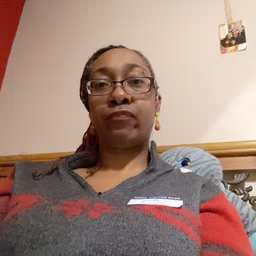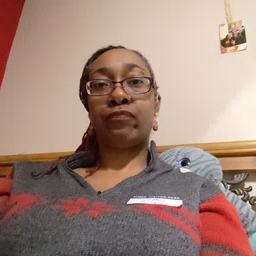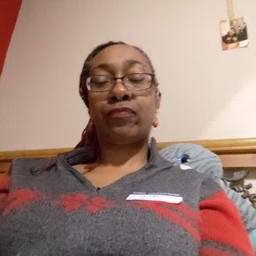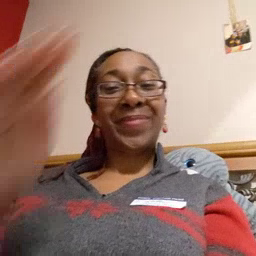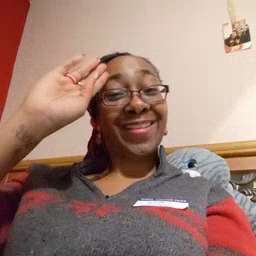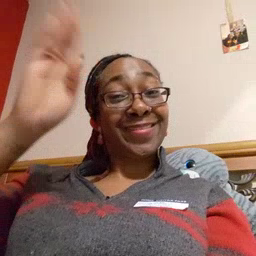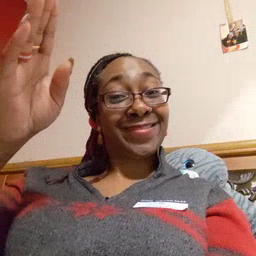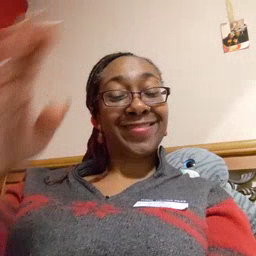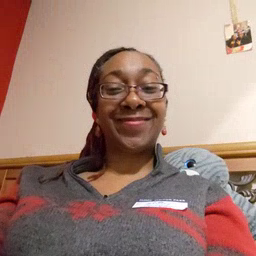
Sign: hello